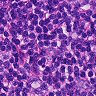
Metastatic tissue present: no